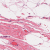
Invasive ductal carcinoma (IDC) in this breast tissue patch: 0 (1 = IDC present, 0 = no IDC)